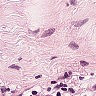
Metastatic tissue present: no